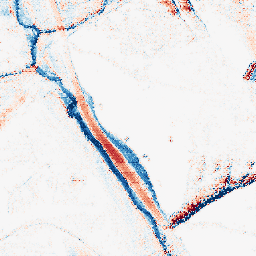
Category: morphological
Decomposition family: morphological_ellipse
Decomposition parameters: operation: average
width: 5
height: 20
Upsampling method: regularized
Upsampling parameters: scale: 2
lambda_reg: 0.1
Upsampling scale: 2